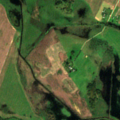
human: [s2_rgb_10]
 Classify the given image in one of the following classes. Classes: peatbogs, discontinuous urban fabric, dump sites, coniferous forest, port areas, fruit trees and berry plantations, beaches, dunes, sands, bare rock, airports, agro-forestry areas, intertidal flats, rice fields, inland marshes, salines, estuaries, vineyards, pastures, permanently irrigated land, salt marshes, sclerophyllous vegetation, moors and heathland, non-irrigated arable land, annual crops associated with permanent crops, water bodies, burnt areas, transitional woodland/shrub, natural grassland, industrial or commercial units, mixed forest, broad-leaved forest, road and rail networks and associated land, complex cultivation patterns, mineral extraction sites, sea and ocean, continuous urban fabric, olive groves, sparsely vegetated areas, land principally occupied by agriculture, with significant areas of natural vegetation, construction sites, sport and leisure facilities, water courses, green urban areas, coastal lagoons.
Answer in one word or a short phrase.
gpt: non-irrigated arable land, pastures